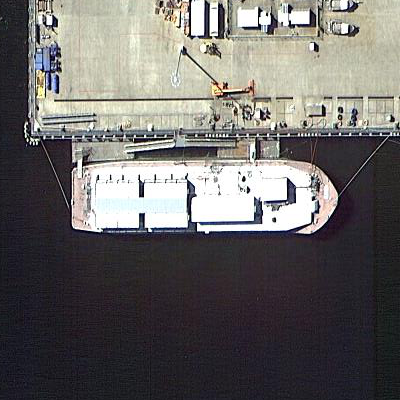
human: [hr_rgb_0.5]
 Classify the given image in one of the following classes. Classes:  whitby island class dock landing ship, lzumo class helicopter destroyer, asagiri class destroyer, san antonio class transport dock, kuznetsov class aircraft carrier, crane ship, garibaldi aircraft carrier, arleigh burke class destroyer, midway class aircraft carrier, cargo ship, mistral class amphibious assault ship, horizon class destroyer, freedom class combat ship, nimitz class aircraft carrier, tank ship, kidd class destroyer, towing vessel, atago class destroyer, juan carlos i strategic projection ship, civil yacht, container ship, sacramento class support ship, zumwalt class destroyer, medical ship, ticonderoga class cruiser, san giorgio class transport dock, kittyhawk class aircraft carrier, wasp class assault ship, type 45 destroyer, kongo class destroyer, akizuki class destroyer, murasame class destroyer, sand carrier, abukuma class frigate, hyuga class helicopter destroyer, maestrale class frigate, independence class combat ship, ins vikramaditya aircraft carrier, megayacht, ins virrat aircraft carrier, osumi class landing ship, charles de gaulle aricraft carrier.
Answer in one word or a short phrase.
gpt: Cargo ship